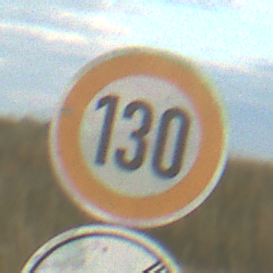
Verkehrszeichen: Geschwindigkeit130
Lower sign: EndeUeberholverbot
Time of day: SunriseSunset
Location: Outdoor (RoadRail)
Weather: PartlyCloudy
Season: NotSpecified
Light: Natural